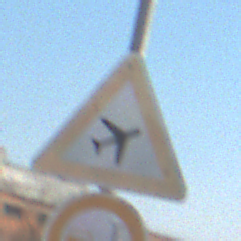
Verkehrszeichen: FlugbetriebLinks
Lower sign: VerbotUeberholenEinspurigeFahrzeuge
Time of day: Midday
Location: Outdoor (Suburban)
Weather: PartlyCloudy
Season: NotSpecified
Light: Natural